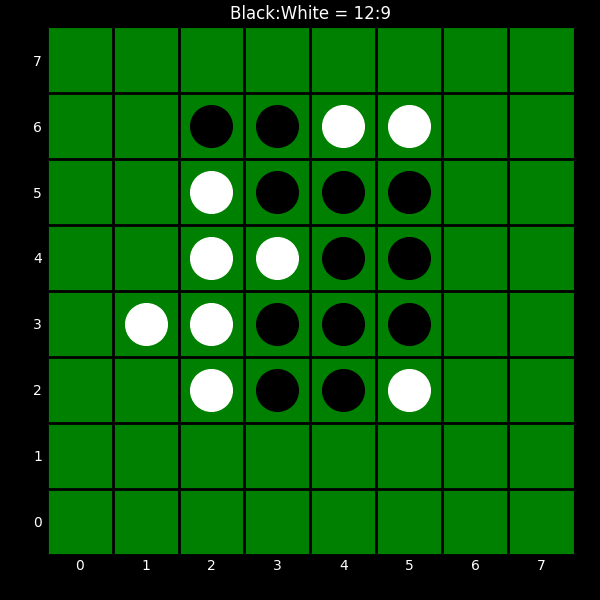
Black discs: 12
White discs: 9